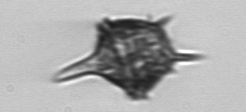
Label: Amylax